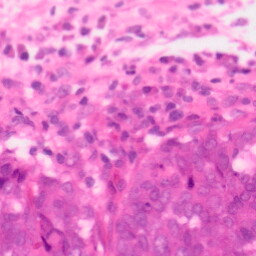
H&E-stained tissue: Colon